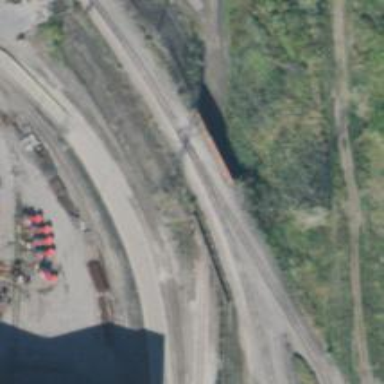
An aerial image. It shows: Railway spur bridge over rail line.